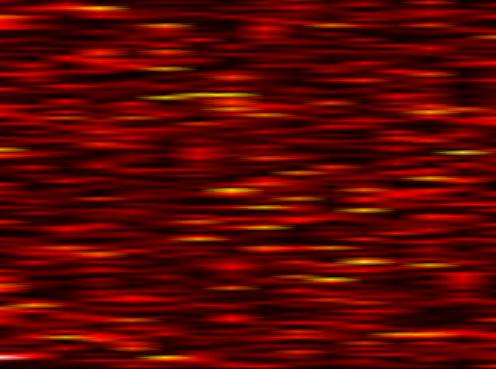
Label: WOLA